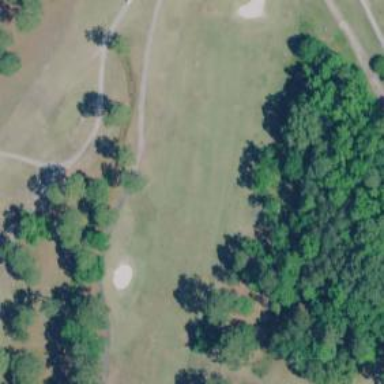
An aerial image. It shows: Golf hole.